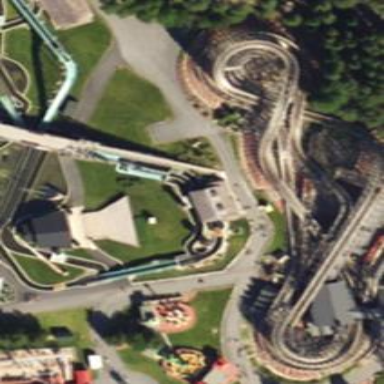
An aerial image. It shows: Track for log flume.